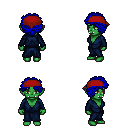
a pixel art fantasy rpg character, female body template, orc, green skin, blue robe, metal pants, blue curly afro hairstyle, red bandana, four views (front, back, left, right), 2x2 character sprite sheet, small pixel art, hard edges, no anti-aliasing